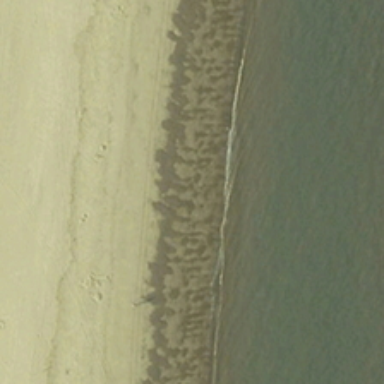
Yellow beach is next to a piece of green ocean .